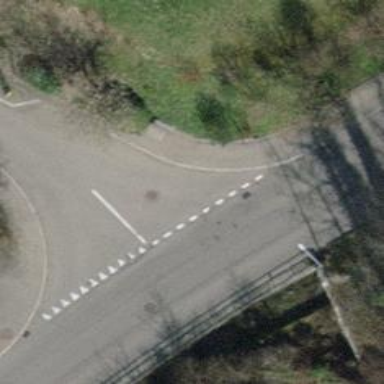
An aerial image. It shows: Road with "give way" sign.